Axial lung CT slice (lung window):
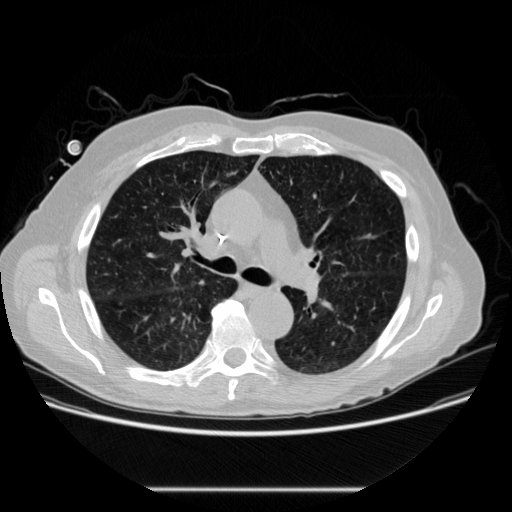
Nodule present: no